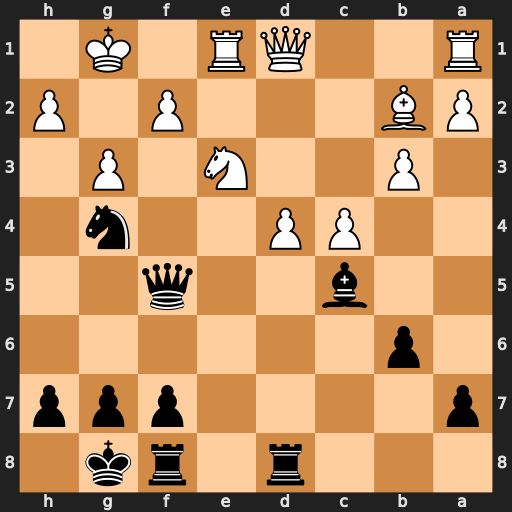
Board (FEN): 3r1rk1/p4ppp/1p6/2b2q2/2PP2n1/1P2N1P1/PB3P1P/R2QR1K1
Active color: b
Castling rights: -
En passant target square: -
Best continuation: Qxf2+ Kh1 Qxh2#